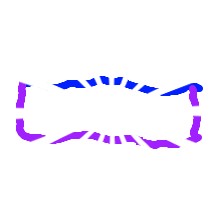
Shape: rectangle